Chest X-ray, PA view. Patient: 29 years old, sex M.
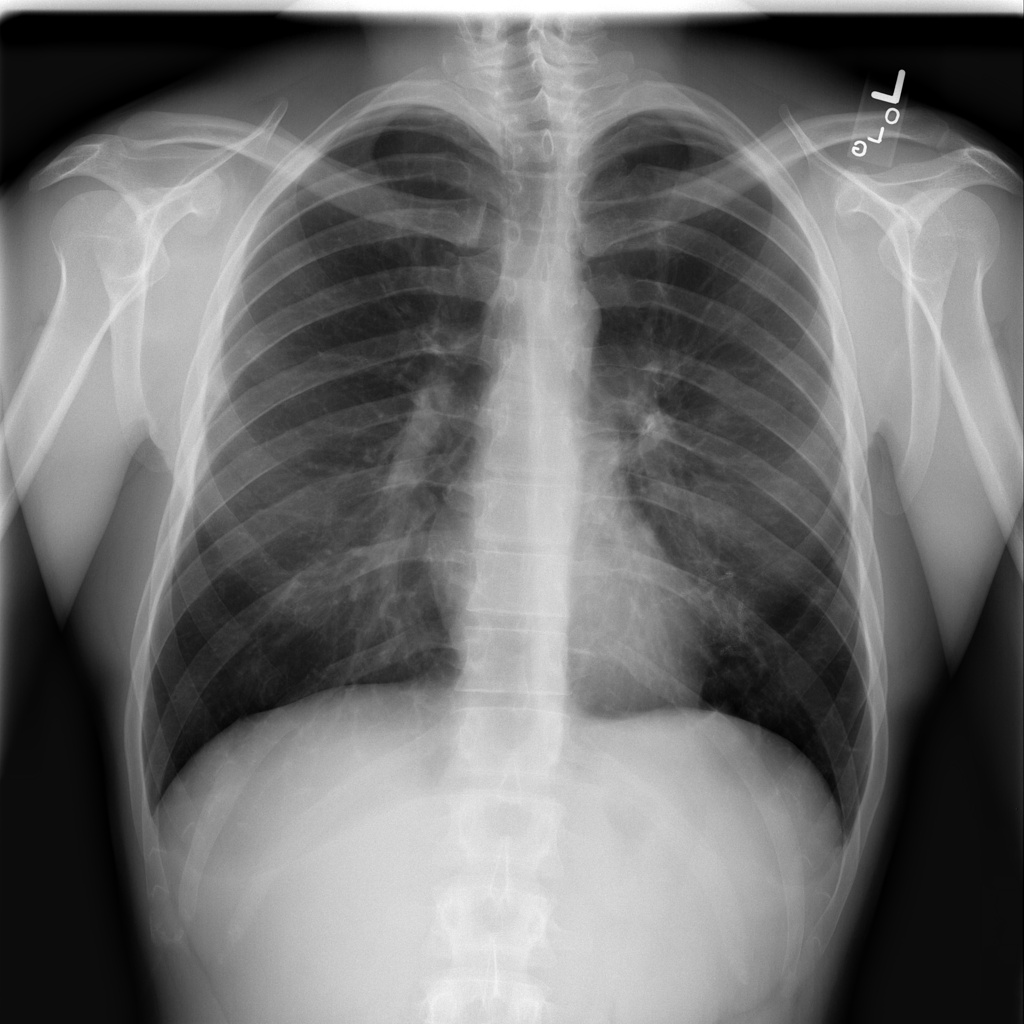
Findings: Nodule